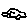
Label: car